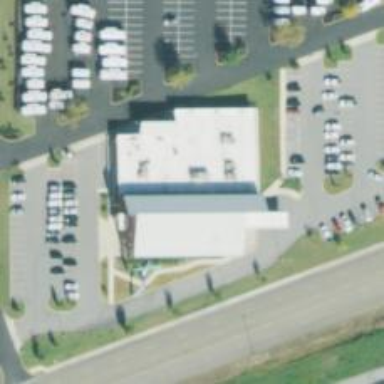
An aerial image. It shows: Healthcare clinic is depicted in the image.